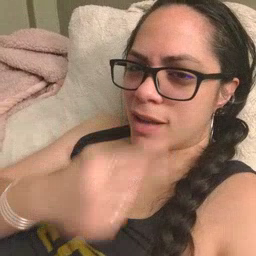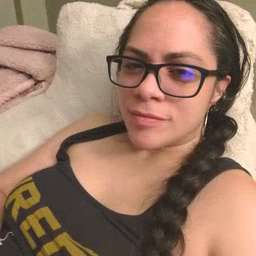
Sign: eye